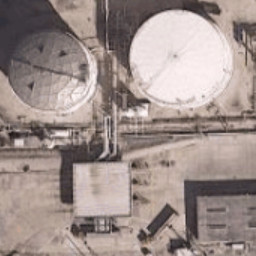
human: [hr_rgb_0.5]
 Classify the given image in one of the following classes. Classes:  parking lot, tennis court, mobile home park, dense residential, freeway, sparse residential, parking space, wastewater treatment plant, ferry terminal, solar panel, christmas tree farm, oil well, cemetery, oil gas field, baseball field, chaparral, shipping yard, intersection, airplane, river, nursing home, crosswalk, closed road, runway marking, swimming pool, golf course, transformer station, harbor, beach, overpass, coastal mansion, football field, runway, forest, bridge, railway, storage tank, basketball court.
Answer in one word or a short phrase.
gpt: storage tank